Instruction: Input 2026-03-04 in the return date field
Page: home
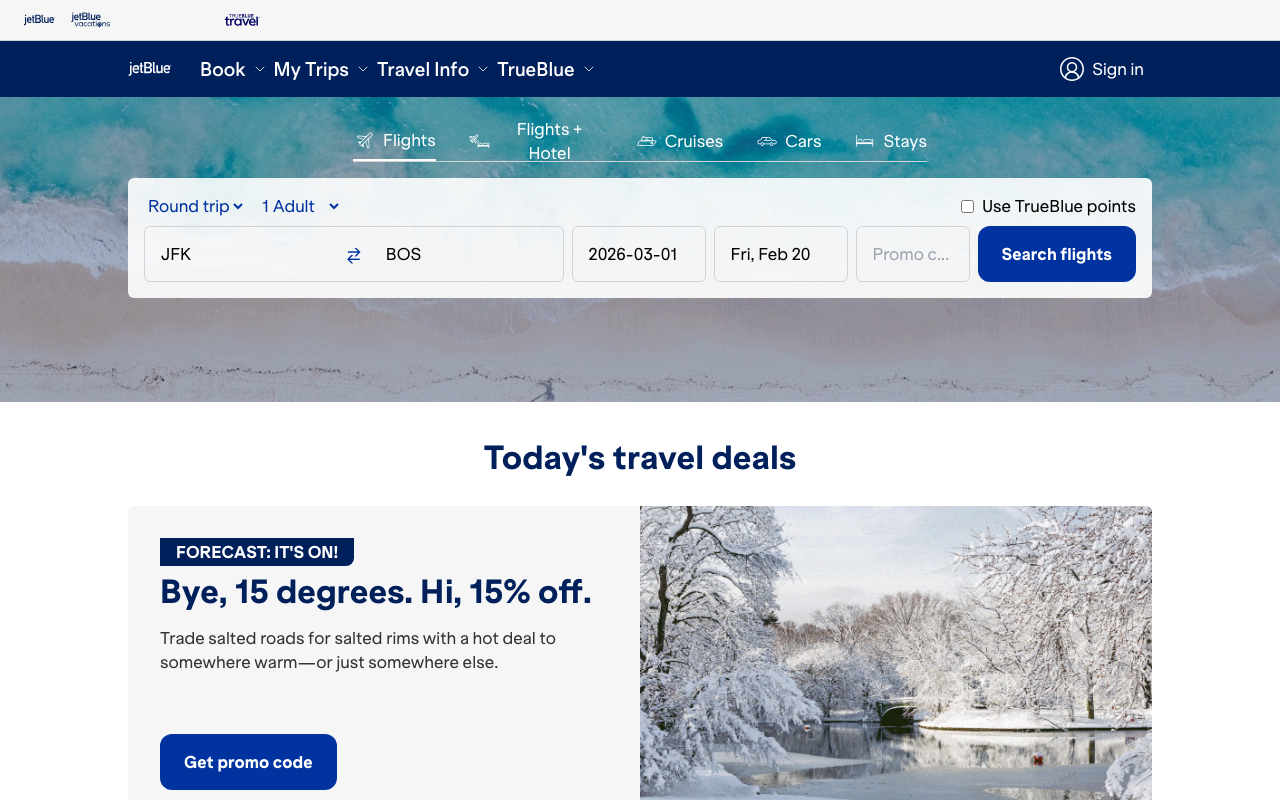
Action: type